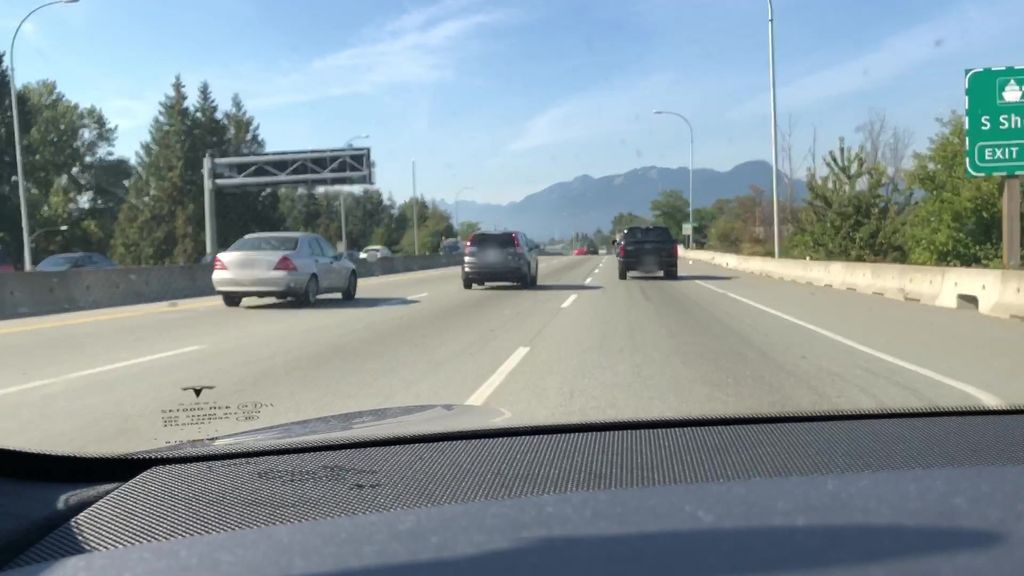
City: vancouver